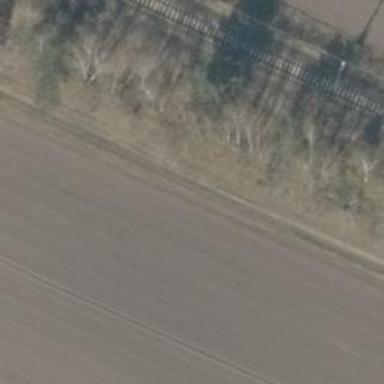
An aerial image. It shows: Track with grade 4 track type.